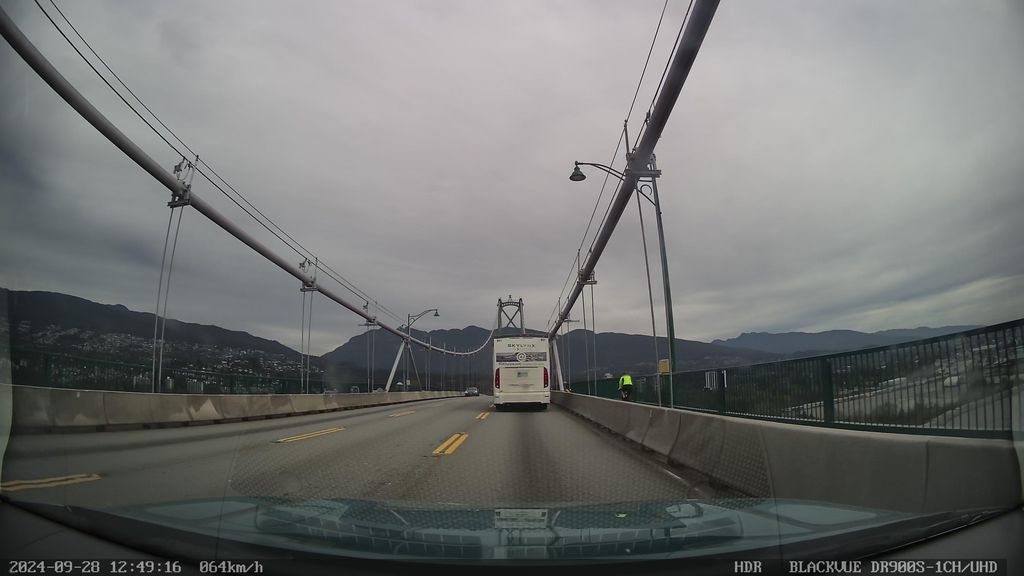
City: vancouver